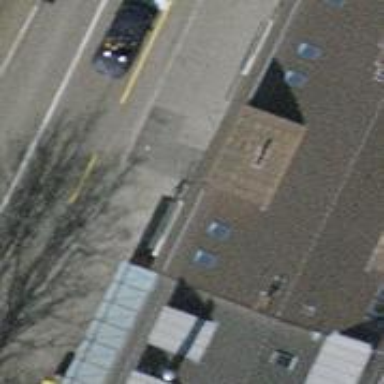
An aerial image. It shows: Beauty shop.